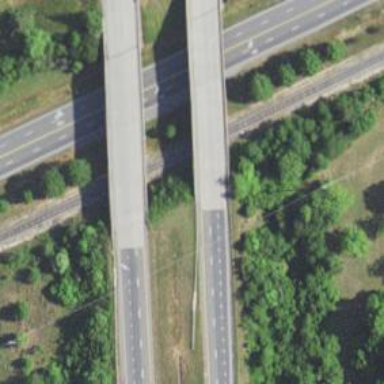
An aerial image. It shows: Motorway bridge.